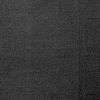
Atmospheric dust classification: dusty